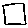
Label: square